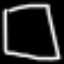
Label: square